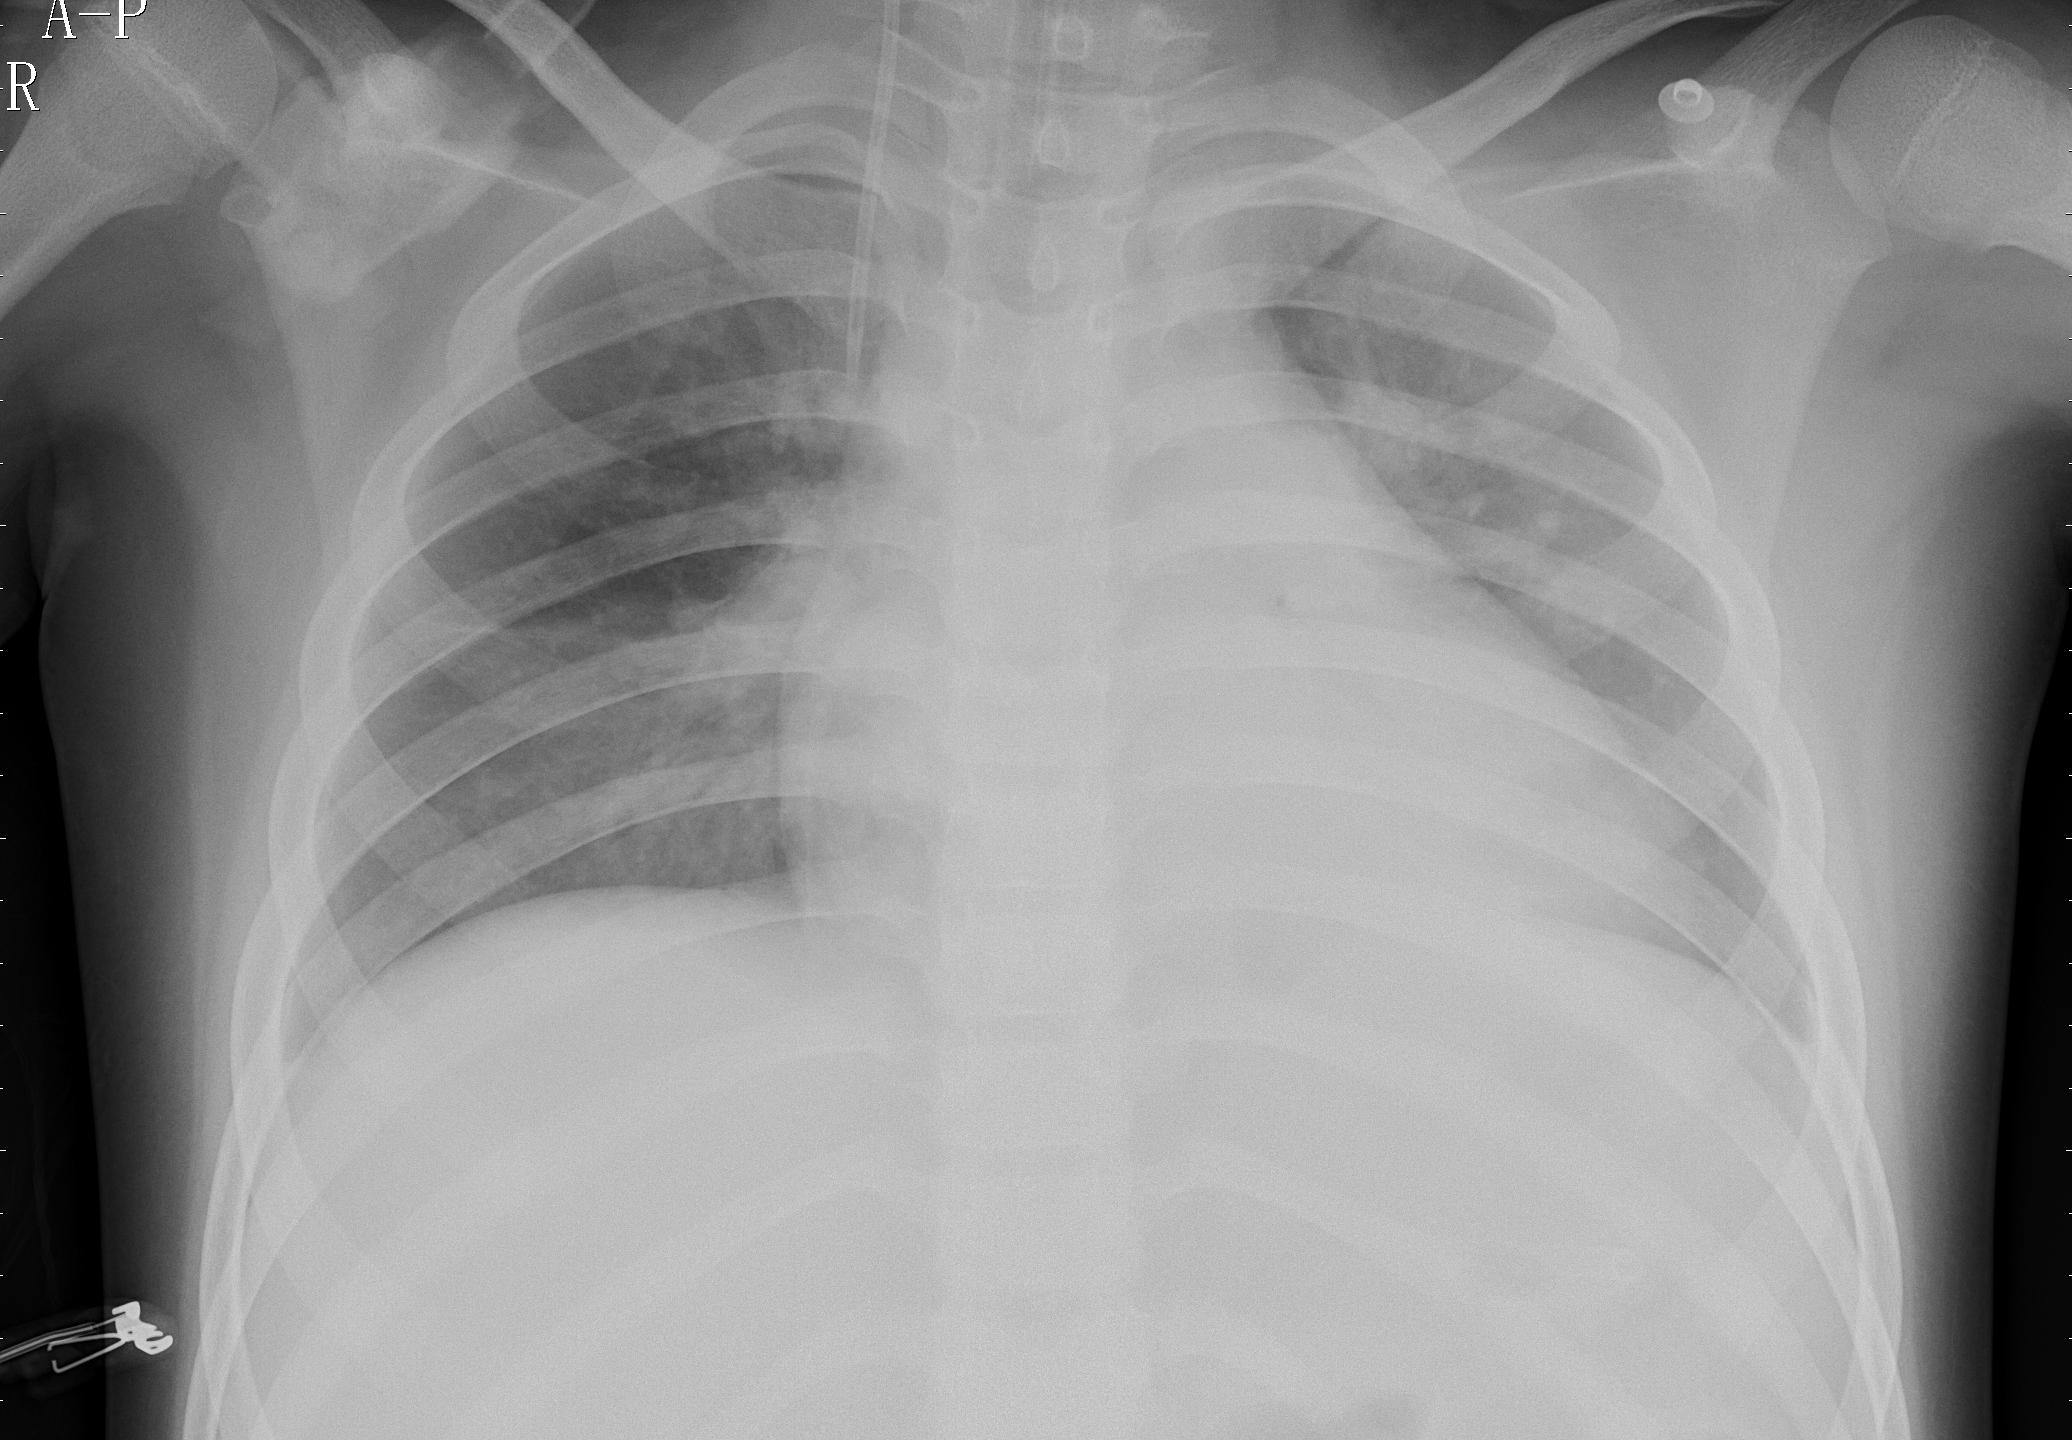
Diagnosis: PNEUMONIA